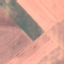
Land use / land cover: AnnualCrop